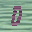
Label: 0